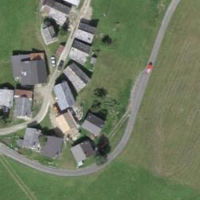
EUNIS habitat code: 54
Species observed at this site:
Sambucus nigra
Phoenicurus ochruros
Sambucus racemosa